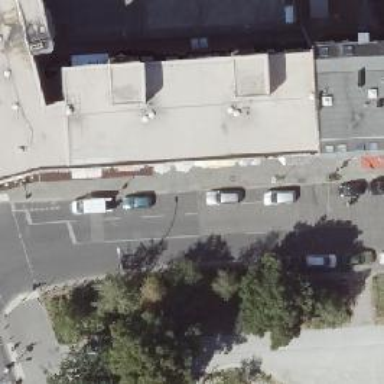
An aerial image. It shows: Residential road with asphalt surface and separate sidewalks. On-street parallel parking available on the left lane.